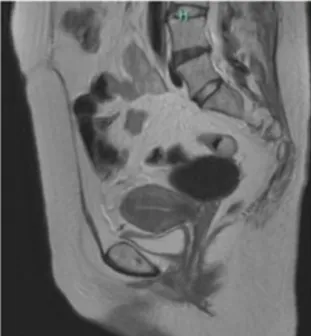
MRI images. . B. A T2-weighted image is shown.
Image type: radiology (mri)